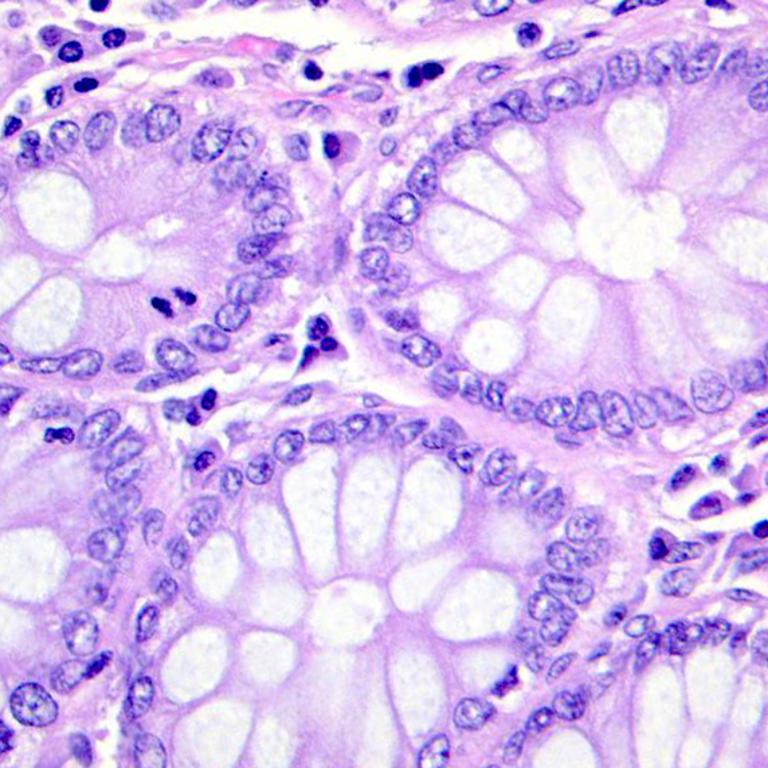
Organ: colon
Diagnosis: benign